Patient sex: F
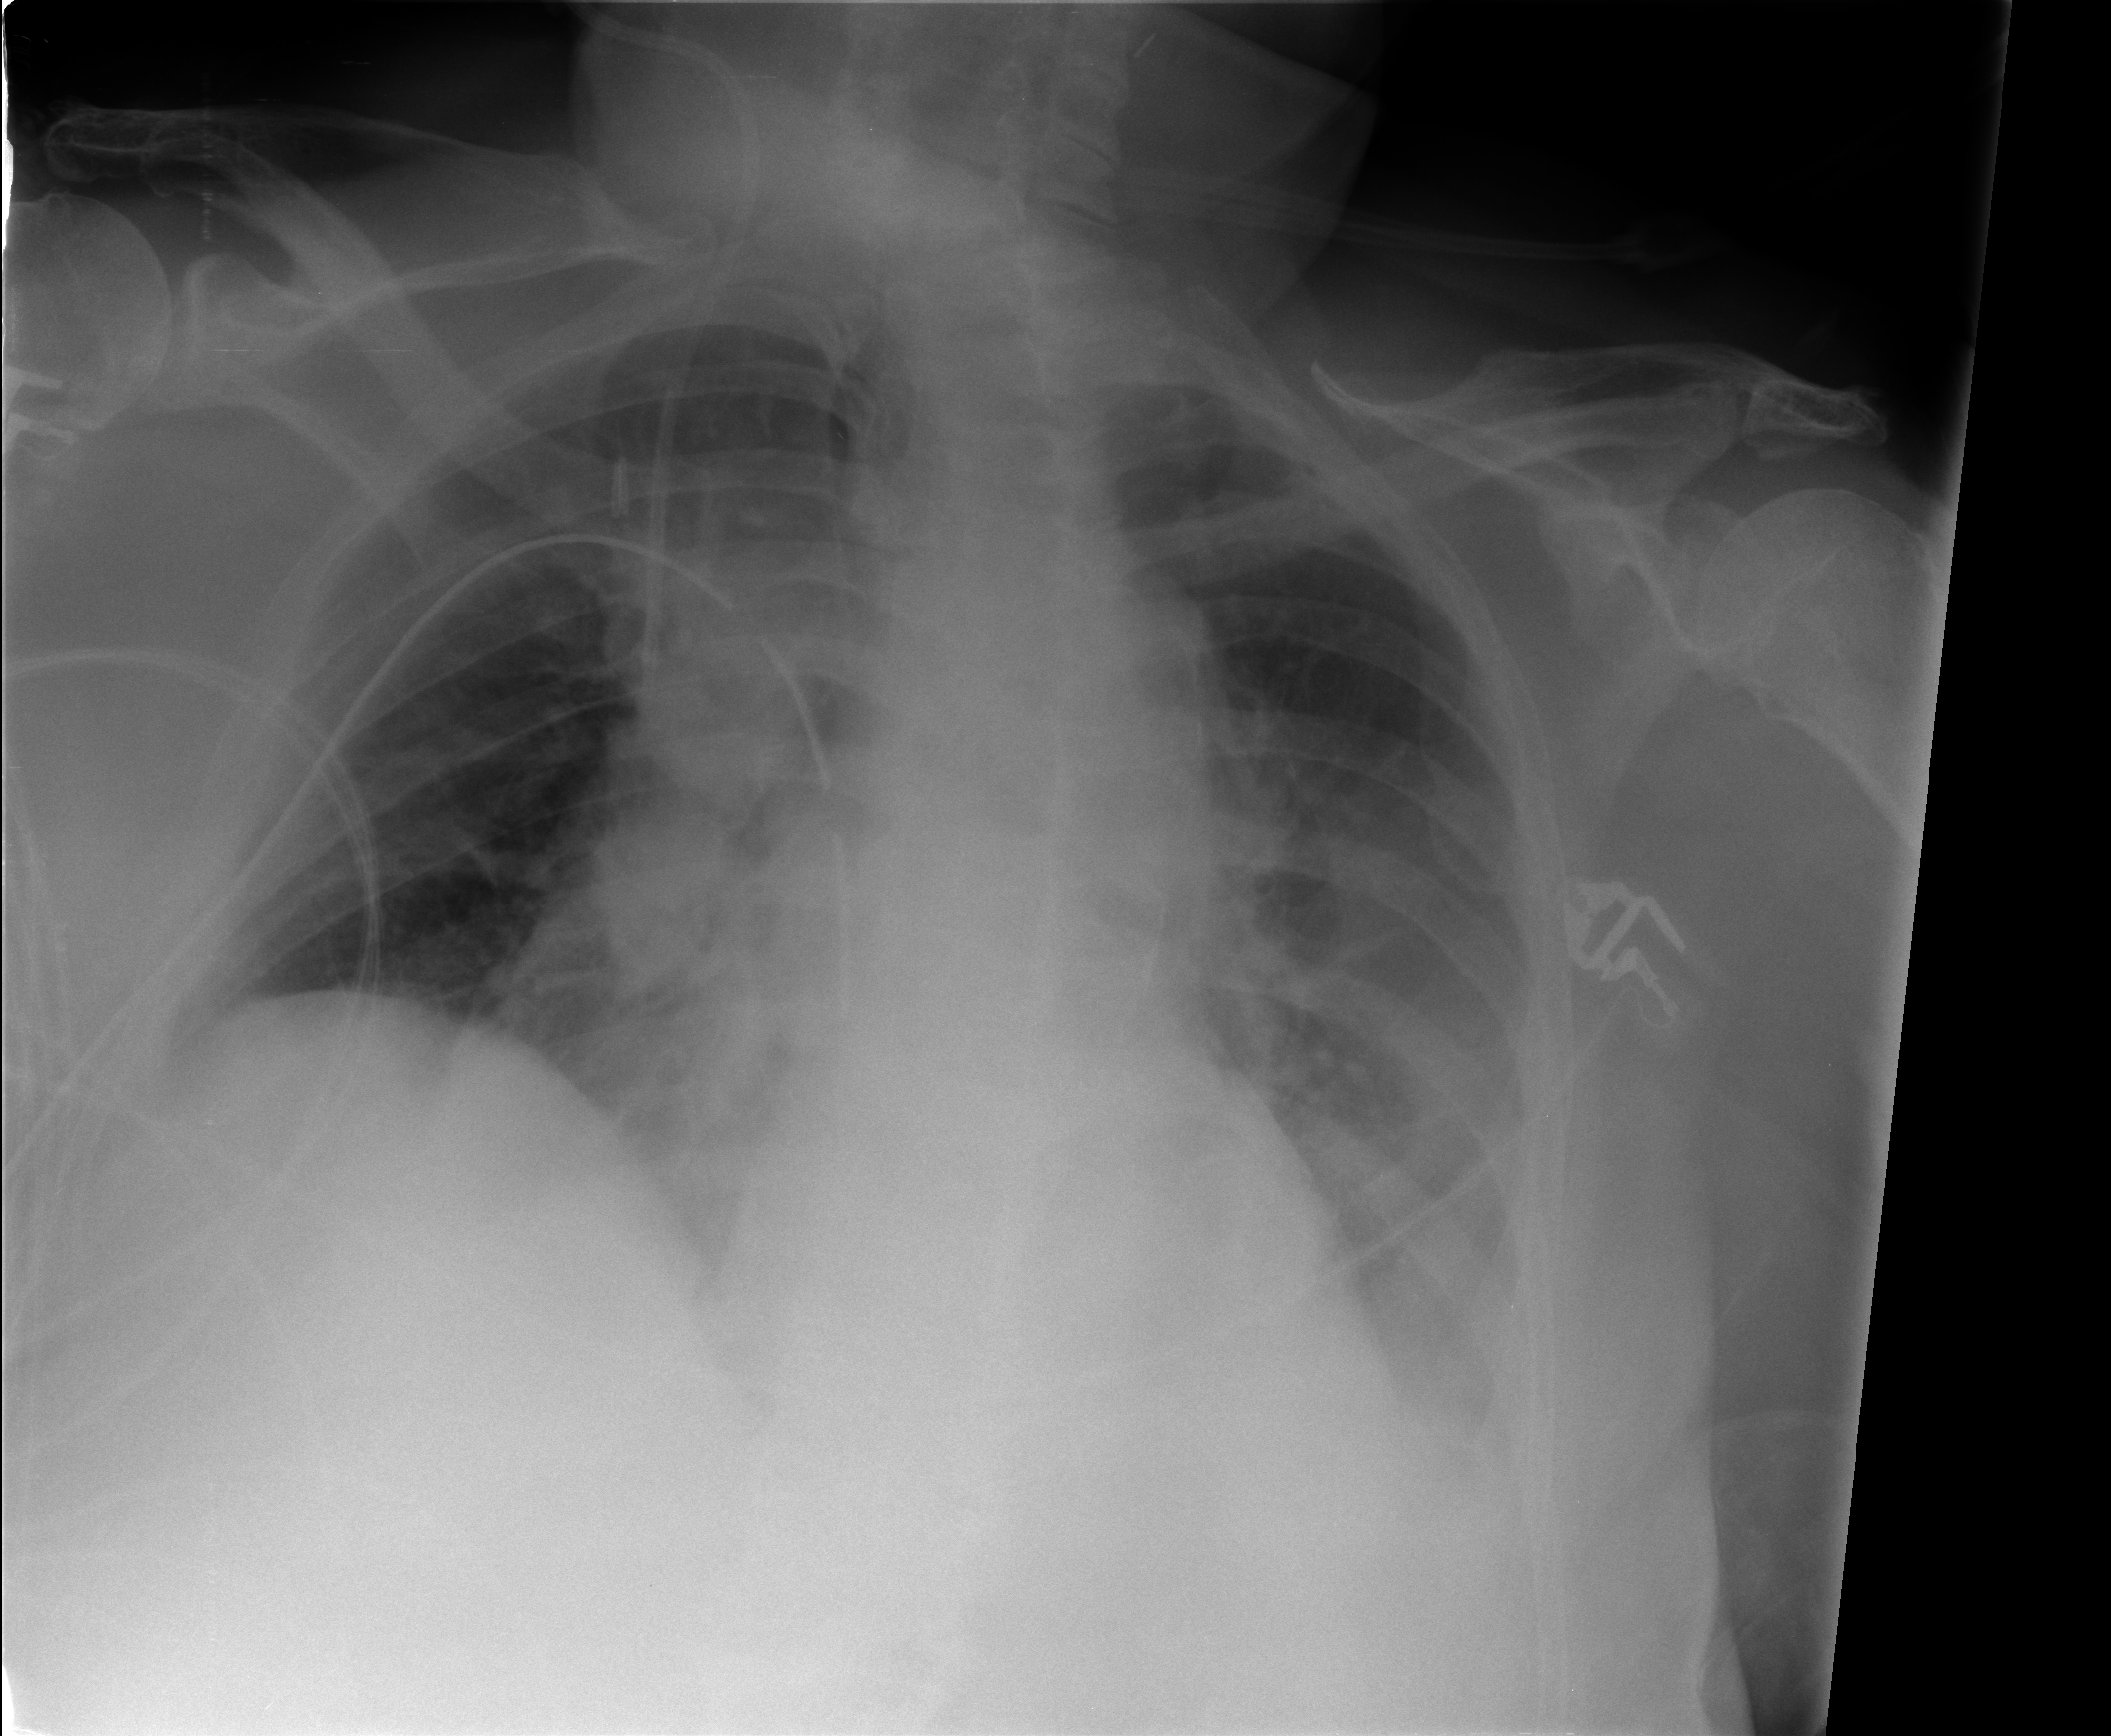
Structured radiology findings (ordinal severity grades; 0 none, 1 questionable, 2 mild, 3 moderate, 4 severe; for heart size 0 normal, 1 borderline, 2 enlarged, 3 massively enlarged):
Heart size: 2
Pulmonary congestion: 2
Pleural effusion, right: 0
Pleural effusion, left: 2
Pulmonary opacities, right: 0
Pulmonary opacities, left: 0
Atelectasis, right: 2
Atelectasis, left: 2